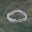
Label: 0